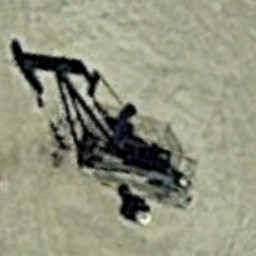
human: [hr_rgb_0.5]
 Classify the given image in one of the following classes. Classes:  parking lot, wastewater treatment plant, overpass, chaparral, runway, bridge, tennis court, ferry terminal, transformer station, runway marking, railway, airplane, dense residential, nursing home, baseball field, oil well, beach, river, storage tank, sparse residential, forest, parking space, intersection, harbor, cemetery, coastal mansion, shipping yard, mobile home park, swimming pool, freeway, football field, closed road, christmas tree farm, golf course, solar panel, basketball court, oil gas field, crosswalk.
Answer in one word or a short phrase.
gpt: oil well